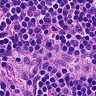
Metastatic tissue present: no